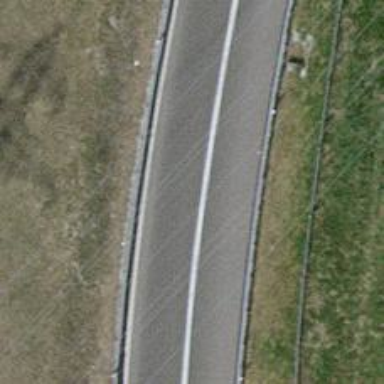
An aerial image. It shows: Asphalt motorway link.